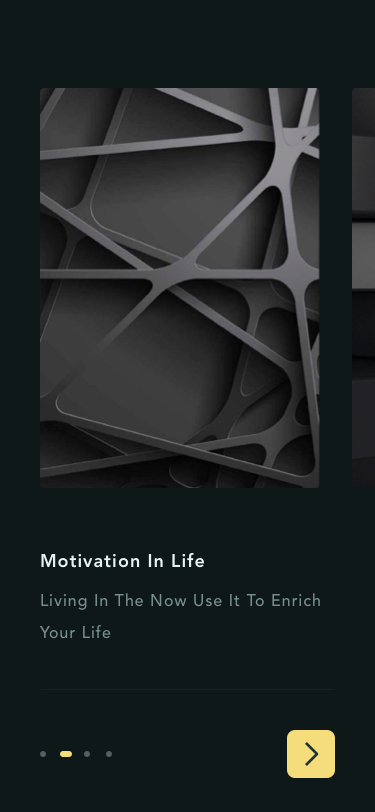
Text in this UI design:
Motivation In Life
Living In The Now Use It To Enrich Your Life